Question: I'm developing a plugin based application using MEF and Asp.NET MVC 3 and I want to create a custom project template to give third party developers when creating new plugins for application.
I can easily export it as a project template but since the host is developed in ASP.NET MVC 3, It seems more logical to be inside new Asp.Net MVC 3 project dialog.

Any ideas?
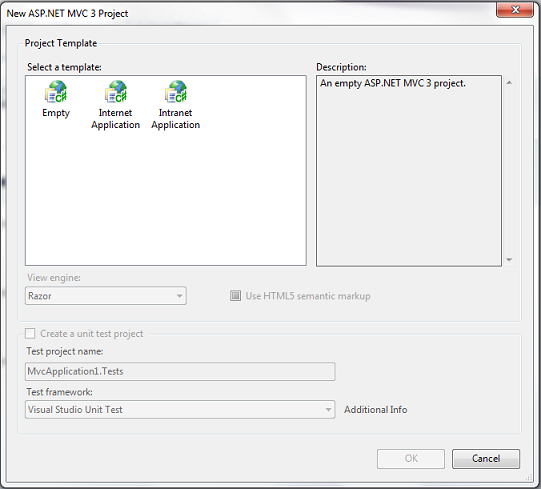
Answer: After some digging and 'reflecting', I got a template to successfully show up in the dialog. Most of the credit goes to this post: <URL>
The key to getting it working on my machine (64bit) was the registry path mentioned in the answer in that post. I also found via Reflector there is a SupportsHTML5 key too, if you need that.
Here is a screen shot of my template:

and here are the registry keys (there is also a title and description at the MyOwnTemplate node)